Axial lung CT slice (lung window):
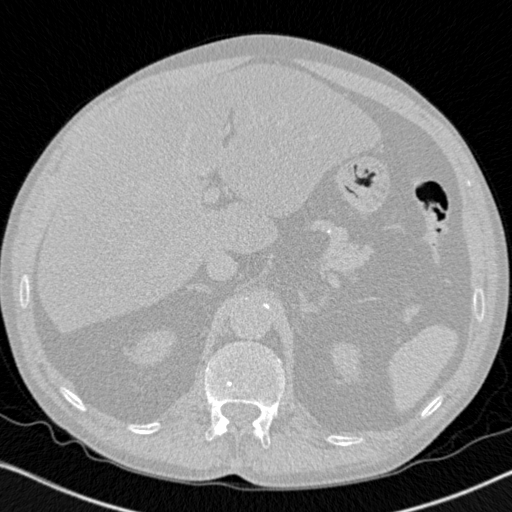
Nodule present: no